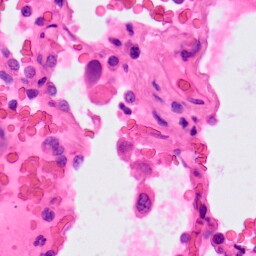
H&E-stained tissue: Lung